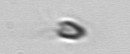
Label: Pyramimonas